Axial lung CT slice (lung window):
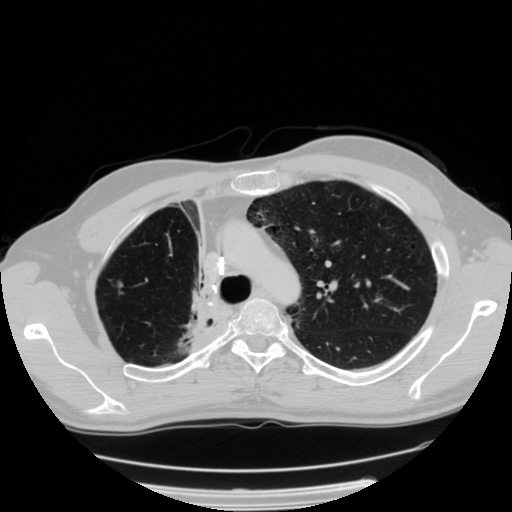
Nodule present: yes
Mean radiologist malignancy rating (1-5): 2.75